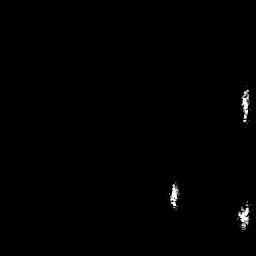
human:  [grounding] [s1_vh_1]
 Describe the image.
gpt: In the satellite image, there is  <ref>1 small ship </ref> <box>[[66, 73, 69, 81, 0]]</box> located at bottom,  <ref>1 small ship </ref> <box>[[93, 35, 97, 47, 0]]</box> located at right.